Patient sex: F
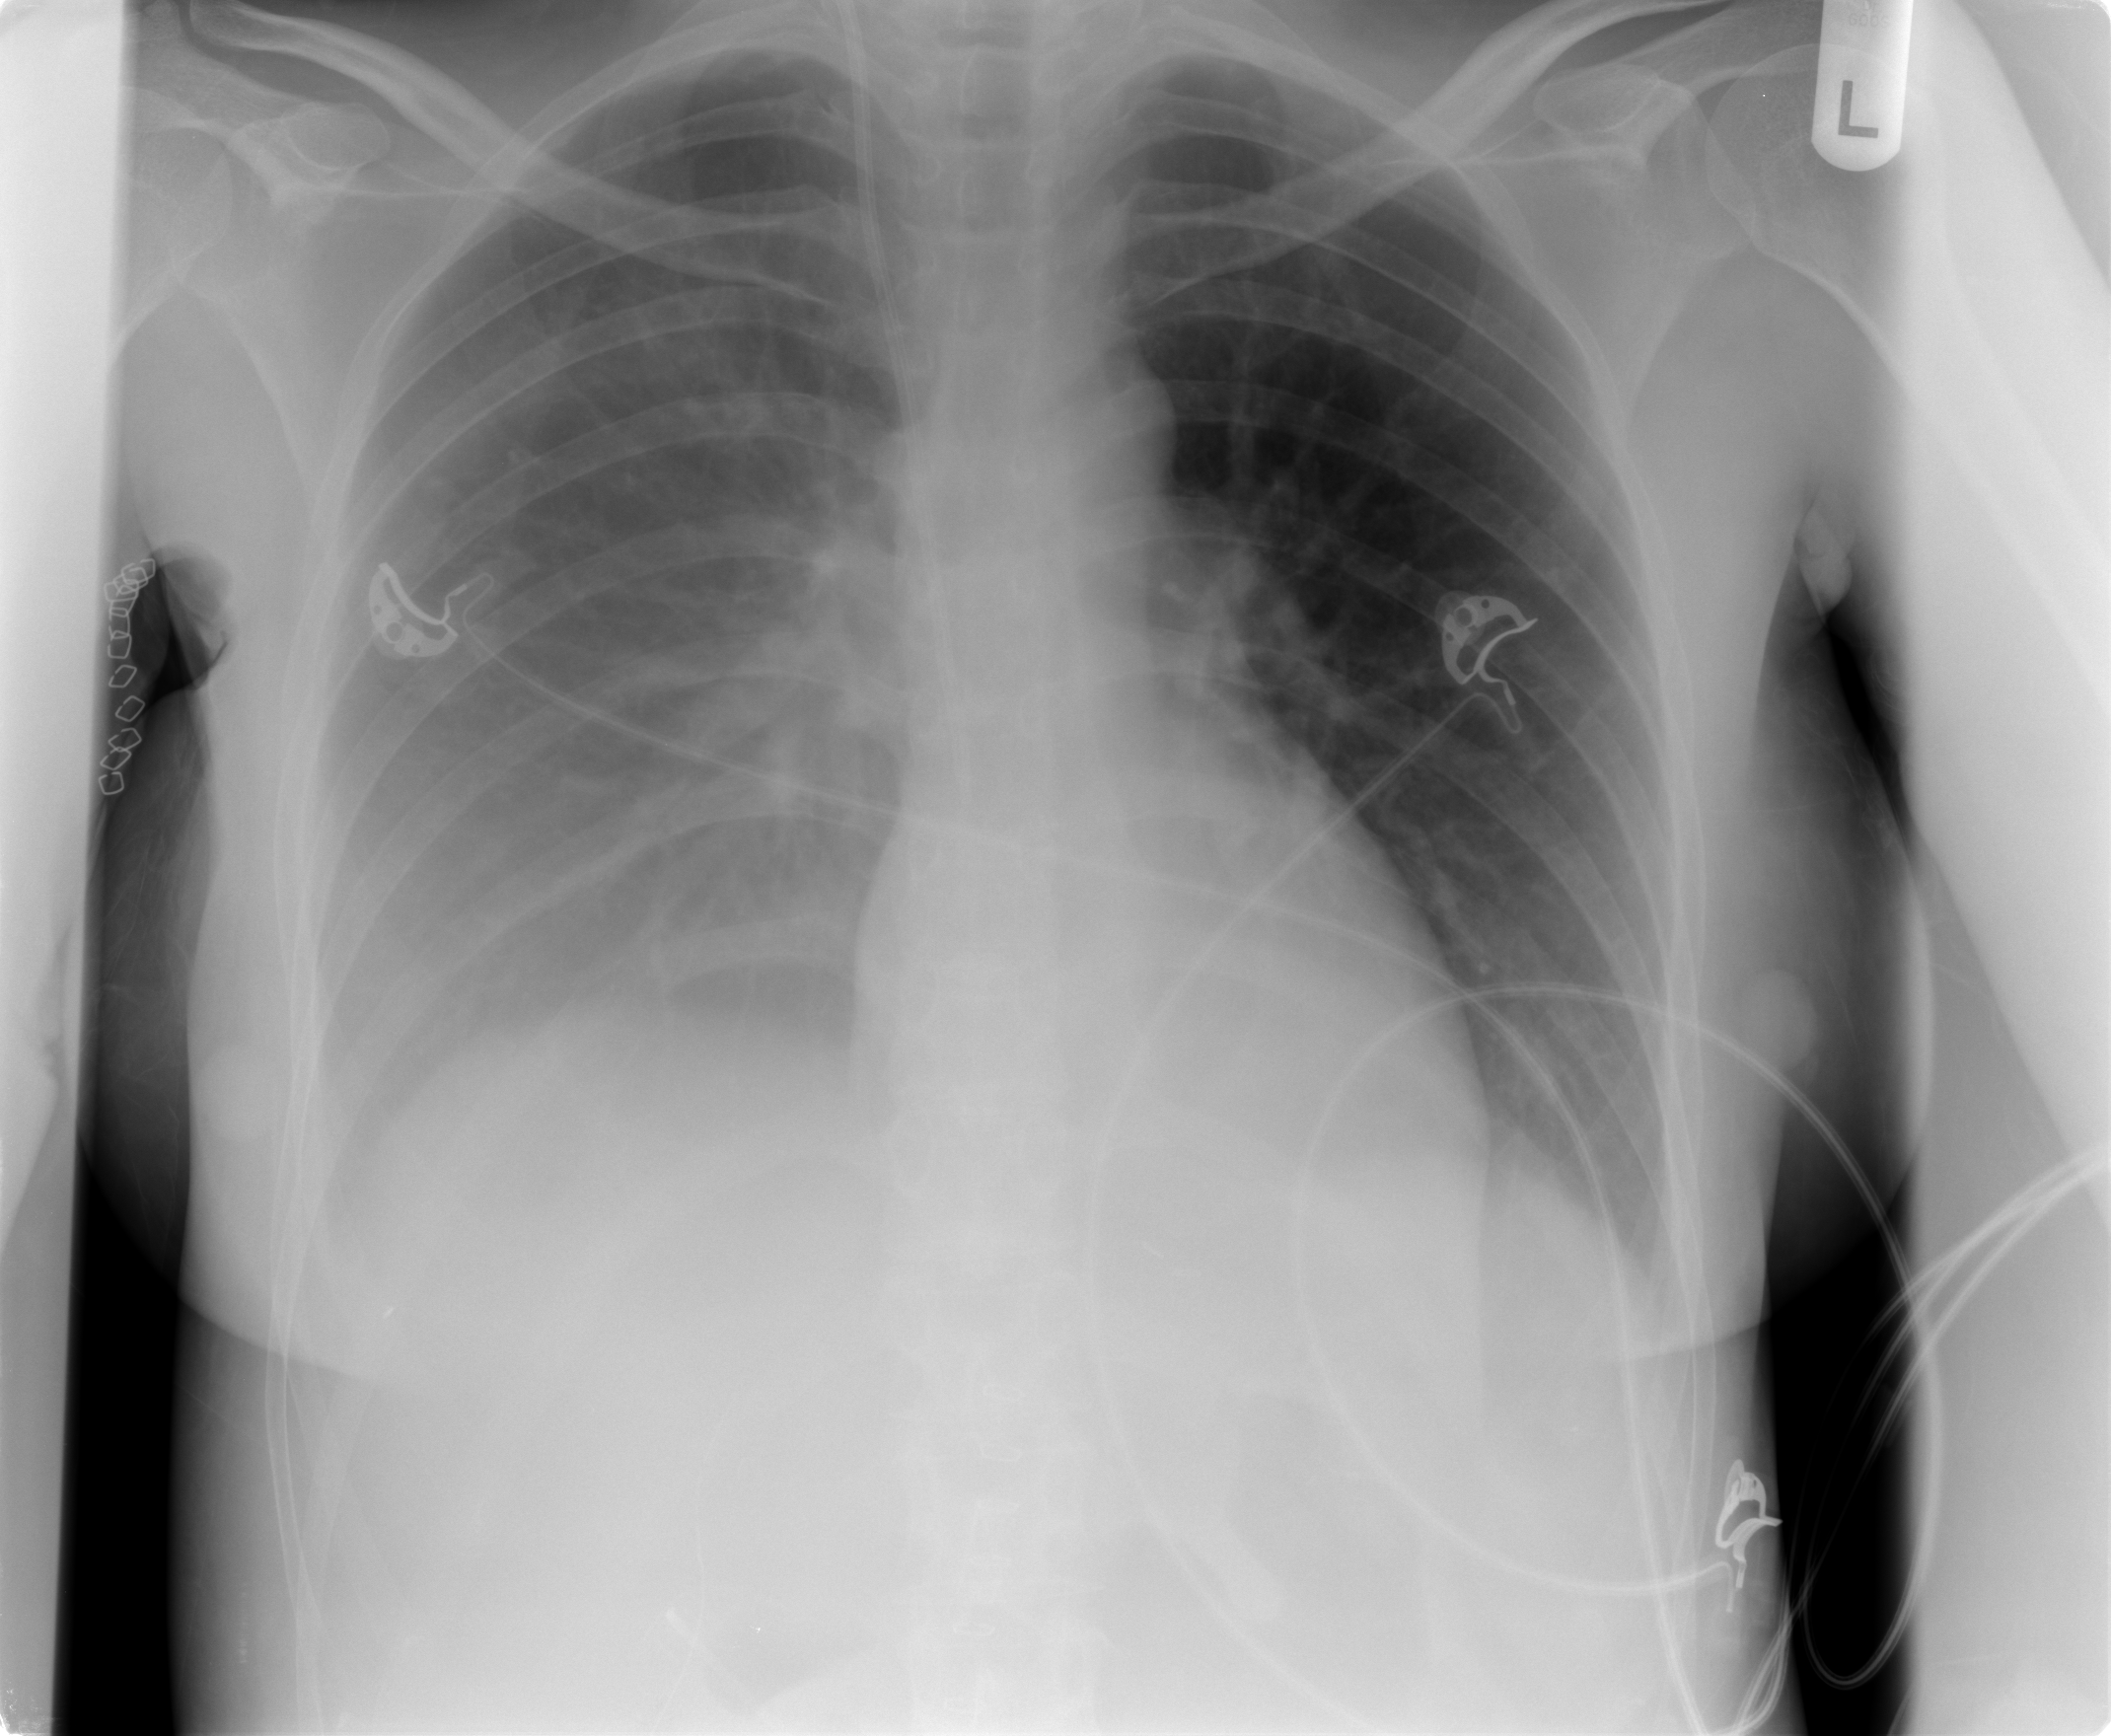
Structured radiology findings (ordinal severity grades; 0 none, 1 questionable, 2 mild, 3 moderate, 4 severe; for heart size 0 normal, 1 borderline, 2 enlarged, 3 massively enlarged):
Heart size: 0
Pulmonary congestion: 0
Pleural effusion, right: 2
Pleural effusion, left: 2
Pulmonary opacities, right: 0
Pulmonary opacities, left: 0
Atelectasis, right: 0
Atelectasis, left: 0